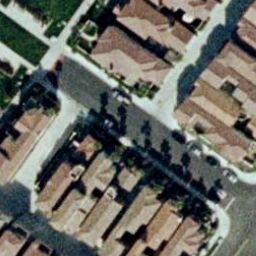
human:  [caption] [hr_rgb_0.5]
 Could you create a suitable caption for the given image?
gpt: This is a dense residential area with houses and roads .

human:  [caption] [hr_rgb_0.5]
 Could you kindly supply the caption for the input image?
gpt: There are lots of houses arranged neatly and a road goes through them .

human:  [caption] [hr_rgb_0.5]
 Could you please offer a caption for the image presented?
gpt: It is a dense residential area with lots of houses arranged neatly and a road goes through them .

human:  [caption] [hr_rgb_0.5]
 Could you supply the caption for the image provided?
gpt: Lots of houses arranged neatly with orange roofs and a road goes through them .

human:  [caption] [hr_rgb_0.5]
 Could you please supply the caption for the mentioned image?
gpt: Many houses arranged neatly and some roads crossed them with some plants in the roadside .